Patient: sex F, age 77
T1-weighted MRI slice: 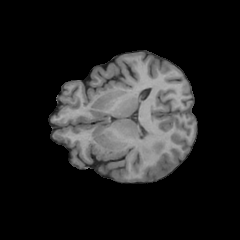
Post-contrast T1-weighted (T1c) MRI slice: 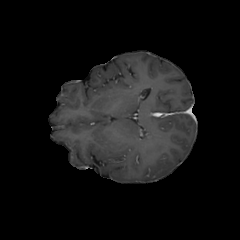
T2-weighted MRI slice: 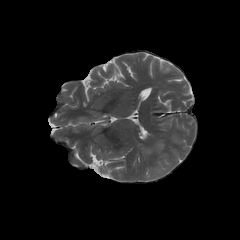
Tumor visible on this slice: yes
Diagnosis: Glioblastoma, IDH-wildtype
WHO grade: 4